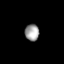
Tissue: skin
Cell type: Epithelial cells
Senescence score: 0.8492
Nuclear area (px): 233
Mean DAPI intensity: 156.348